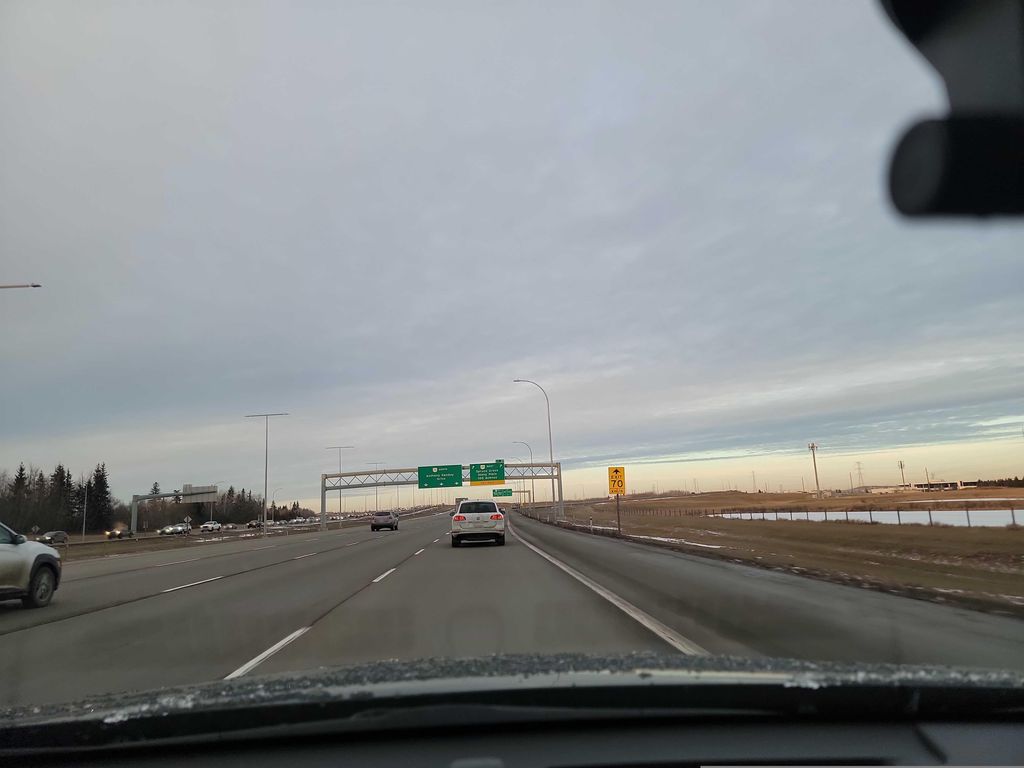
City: edmonton